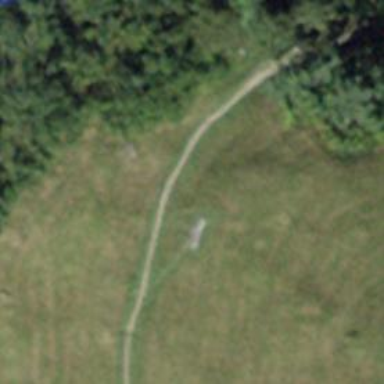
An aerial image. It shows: Brown bench in the vicinity.